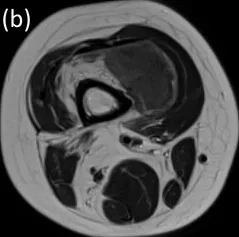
Pre-operative magnetic resonance image of the right femur. The lesion was located beneath the vastus medialis muscle, and the vastus intermedius muscle showed fatty degeneration. T2-weighted imaging.
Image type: radiology (mri)